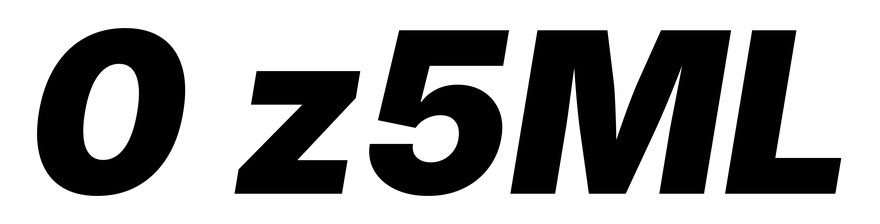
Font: Inter-Italic_Black_Italic